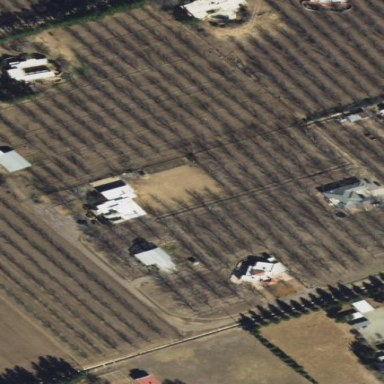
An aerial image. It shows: Orchard.